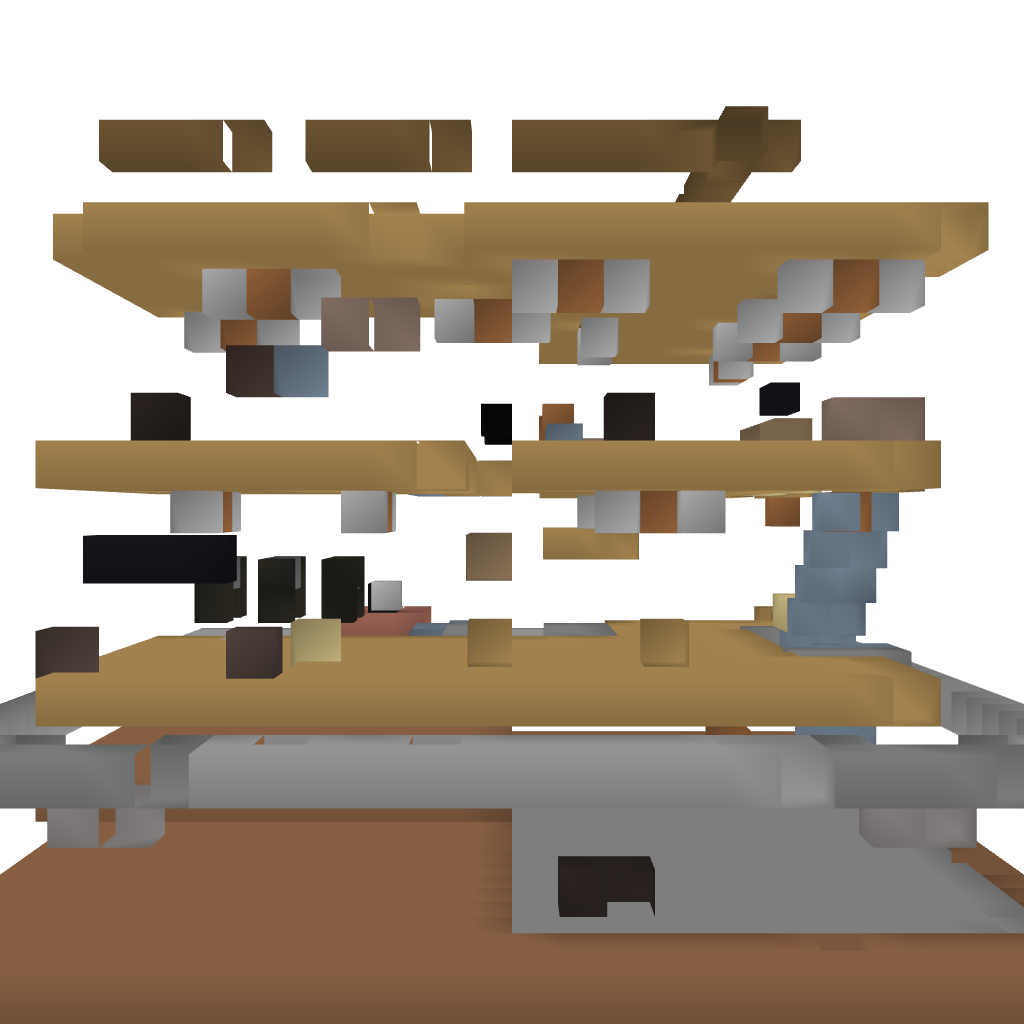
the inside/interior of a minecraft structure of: Middle-class Modern L-shaped House